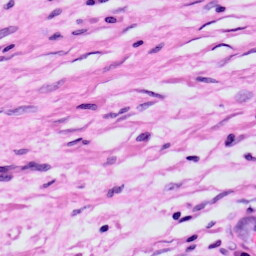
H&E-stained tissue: Skin